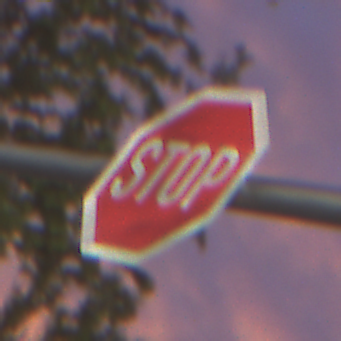
Verkehrszeichen: Stop
Umgebung: Outdoor, Urban
Tageszeit: SunriseSunset
Wetter: PartlyCloudy
Licht: Artificial
Jahreszeit: NotSpecified
Kontrast: HighContrast